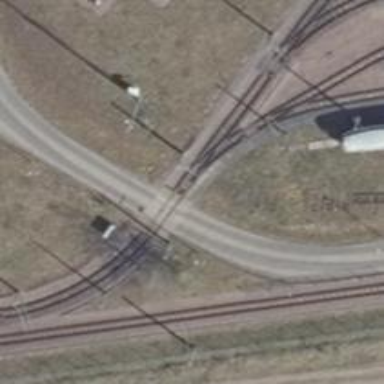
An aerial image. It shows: Railway switch with the turnout pointing to the right.